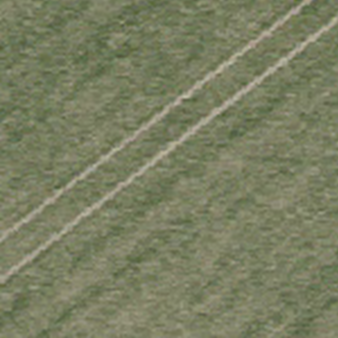
Label: other